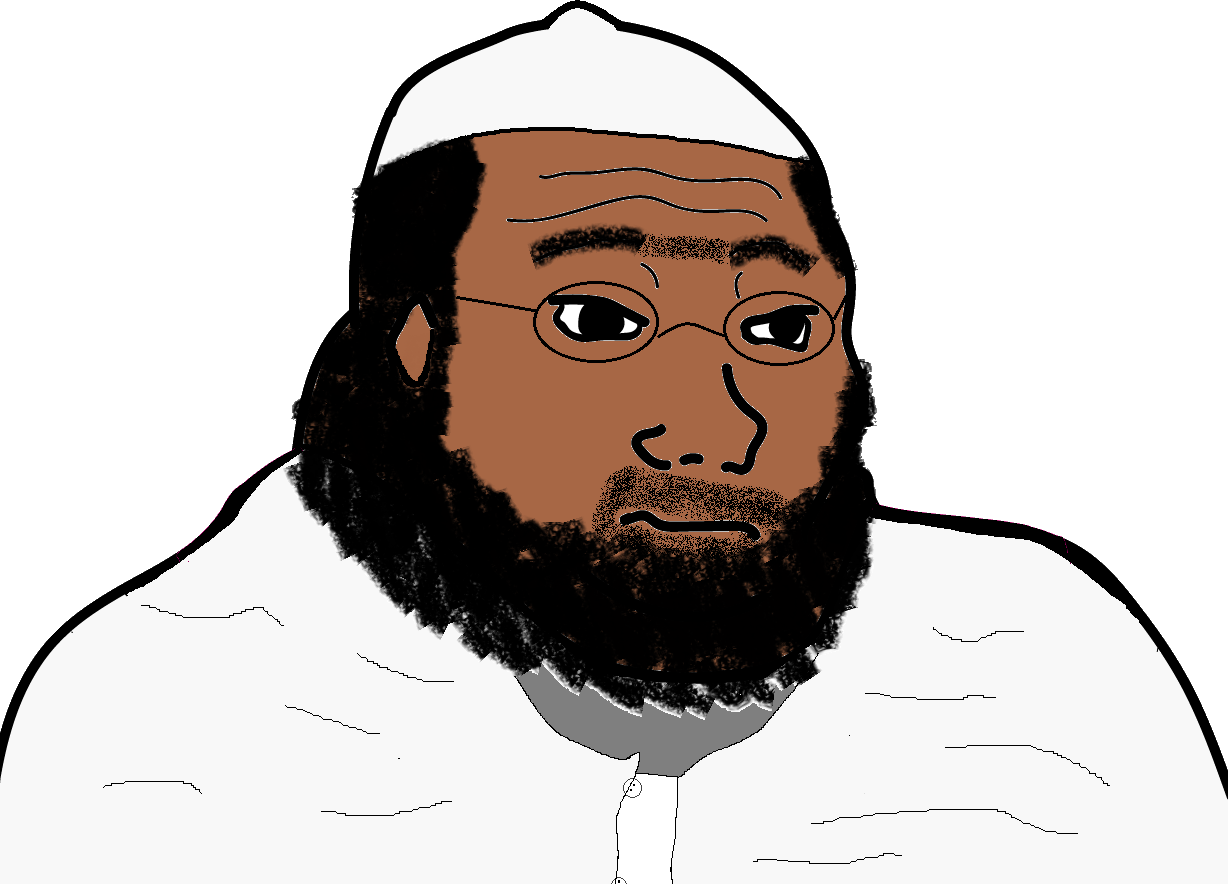
Label: 5_Blobjak